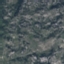
Land use / land cover class: HerbaceousVegetation